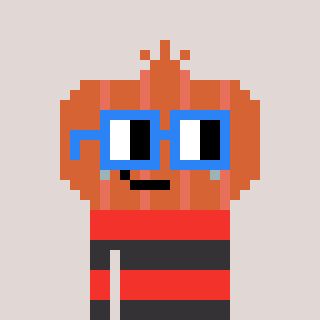
a pixel art character with square blue glasses, a onion-shaped head and a grayscale-colored body on a warm background